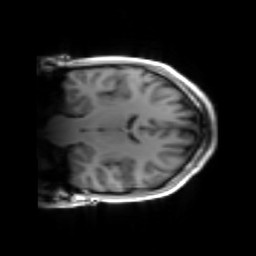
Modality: inplaneT1
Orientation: coronal
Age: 24
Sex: male
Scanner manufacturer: siemens
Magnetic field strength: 3 T
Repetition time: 1.2 s
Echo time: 0.00251 s